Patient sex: F
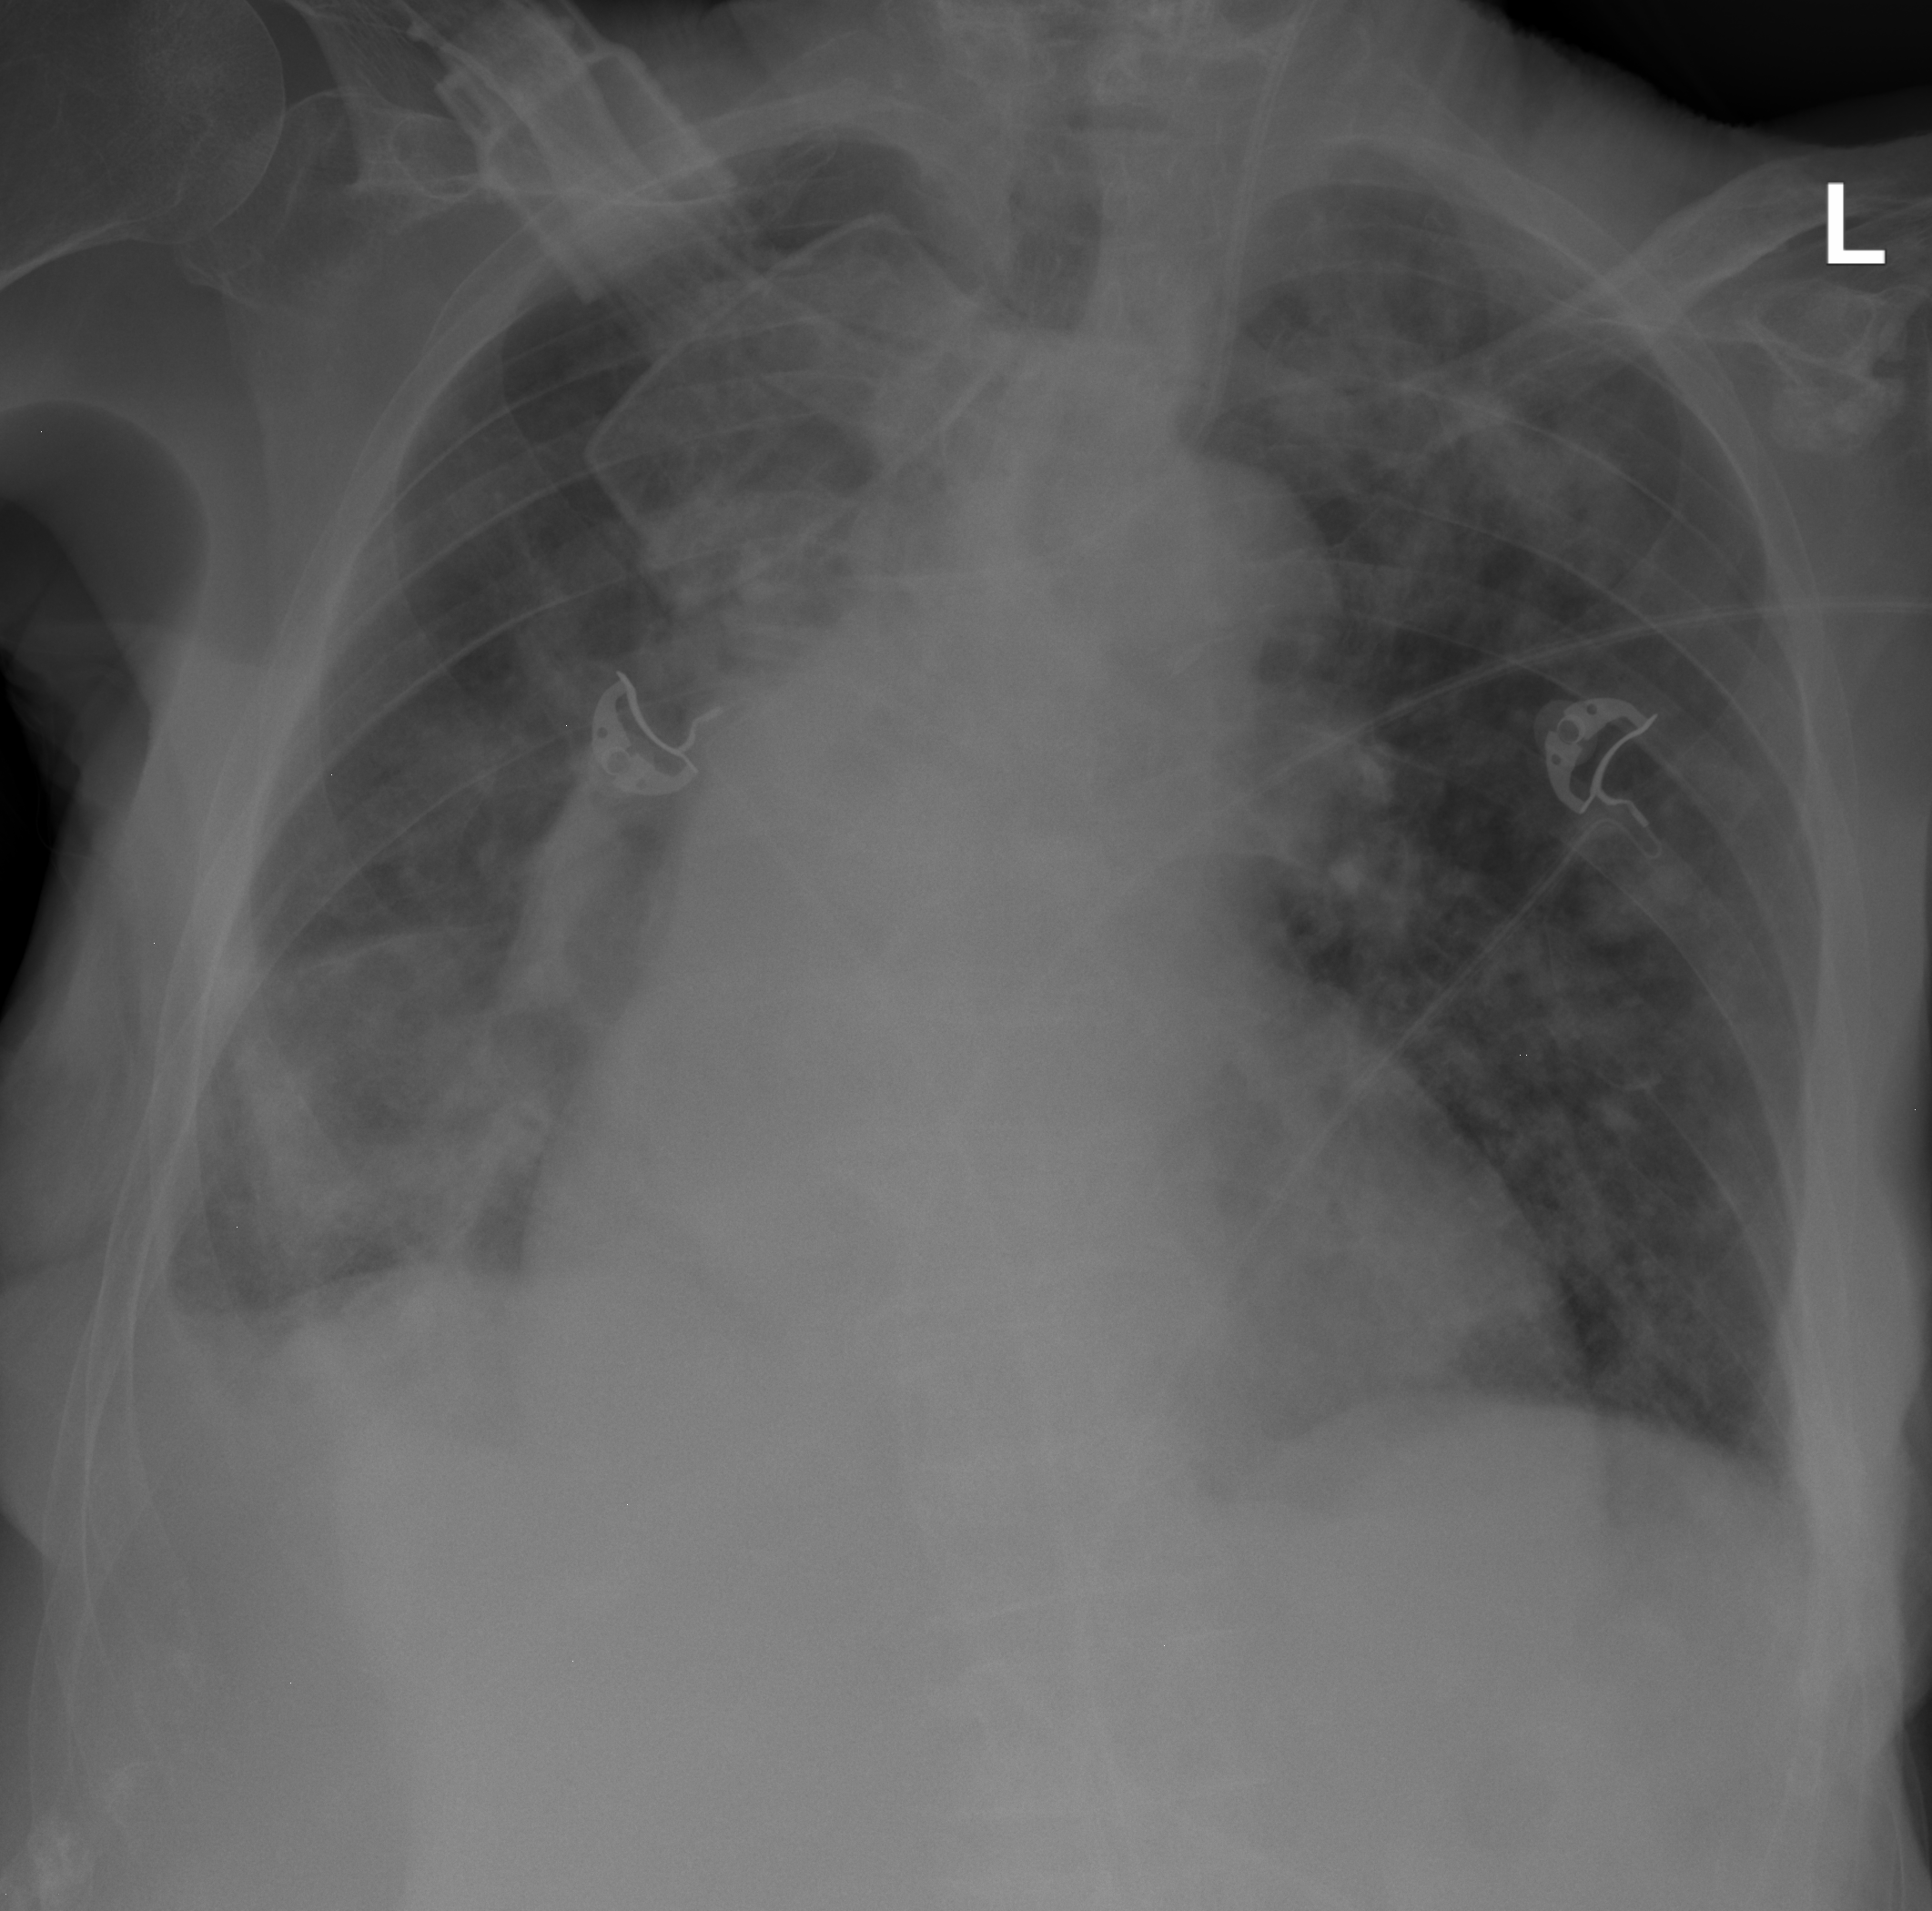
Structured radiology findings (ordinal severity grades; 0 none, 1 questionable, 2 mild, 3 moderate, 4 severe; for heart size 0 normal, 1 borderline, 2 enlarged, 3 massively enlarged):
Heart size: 2
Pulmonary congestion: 2
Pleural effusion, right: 2
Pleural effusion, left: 2
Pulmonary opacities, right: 3
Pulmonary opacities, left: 2
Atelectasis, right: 2
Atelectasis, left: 2